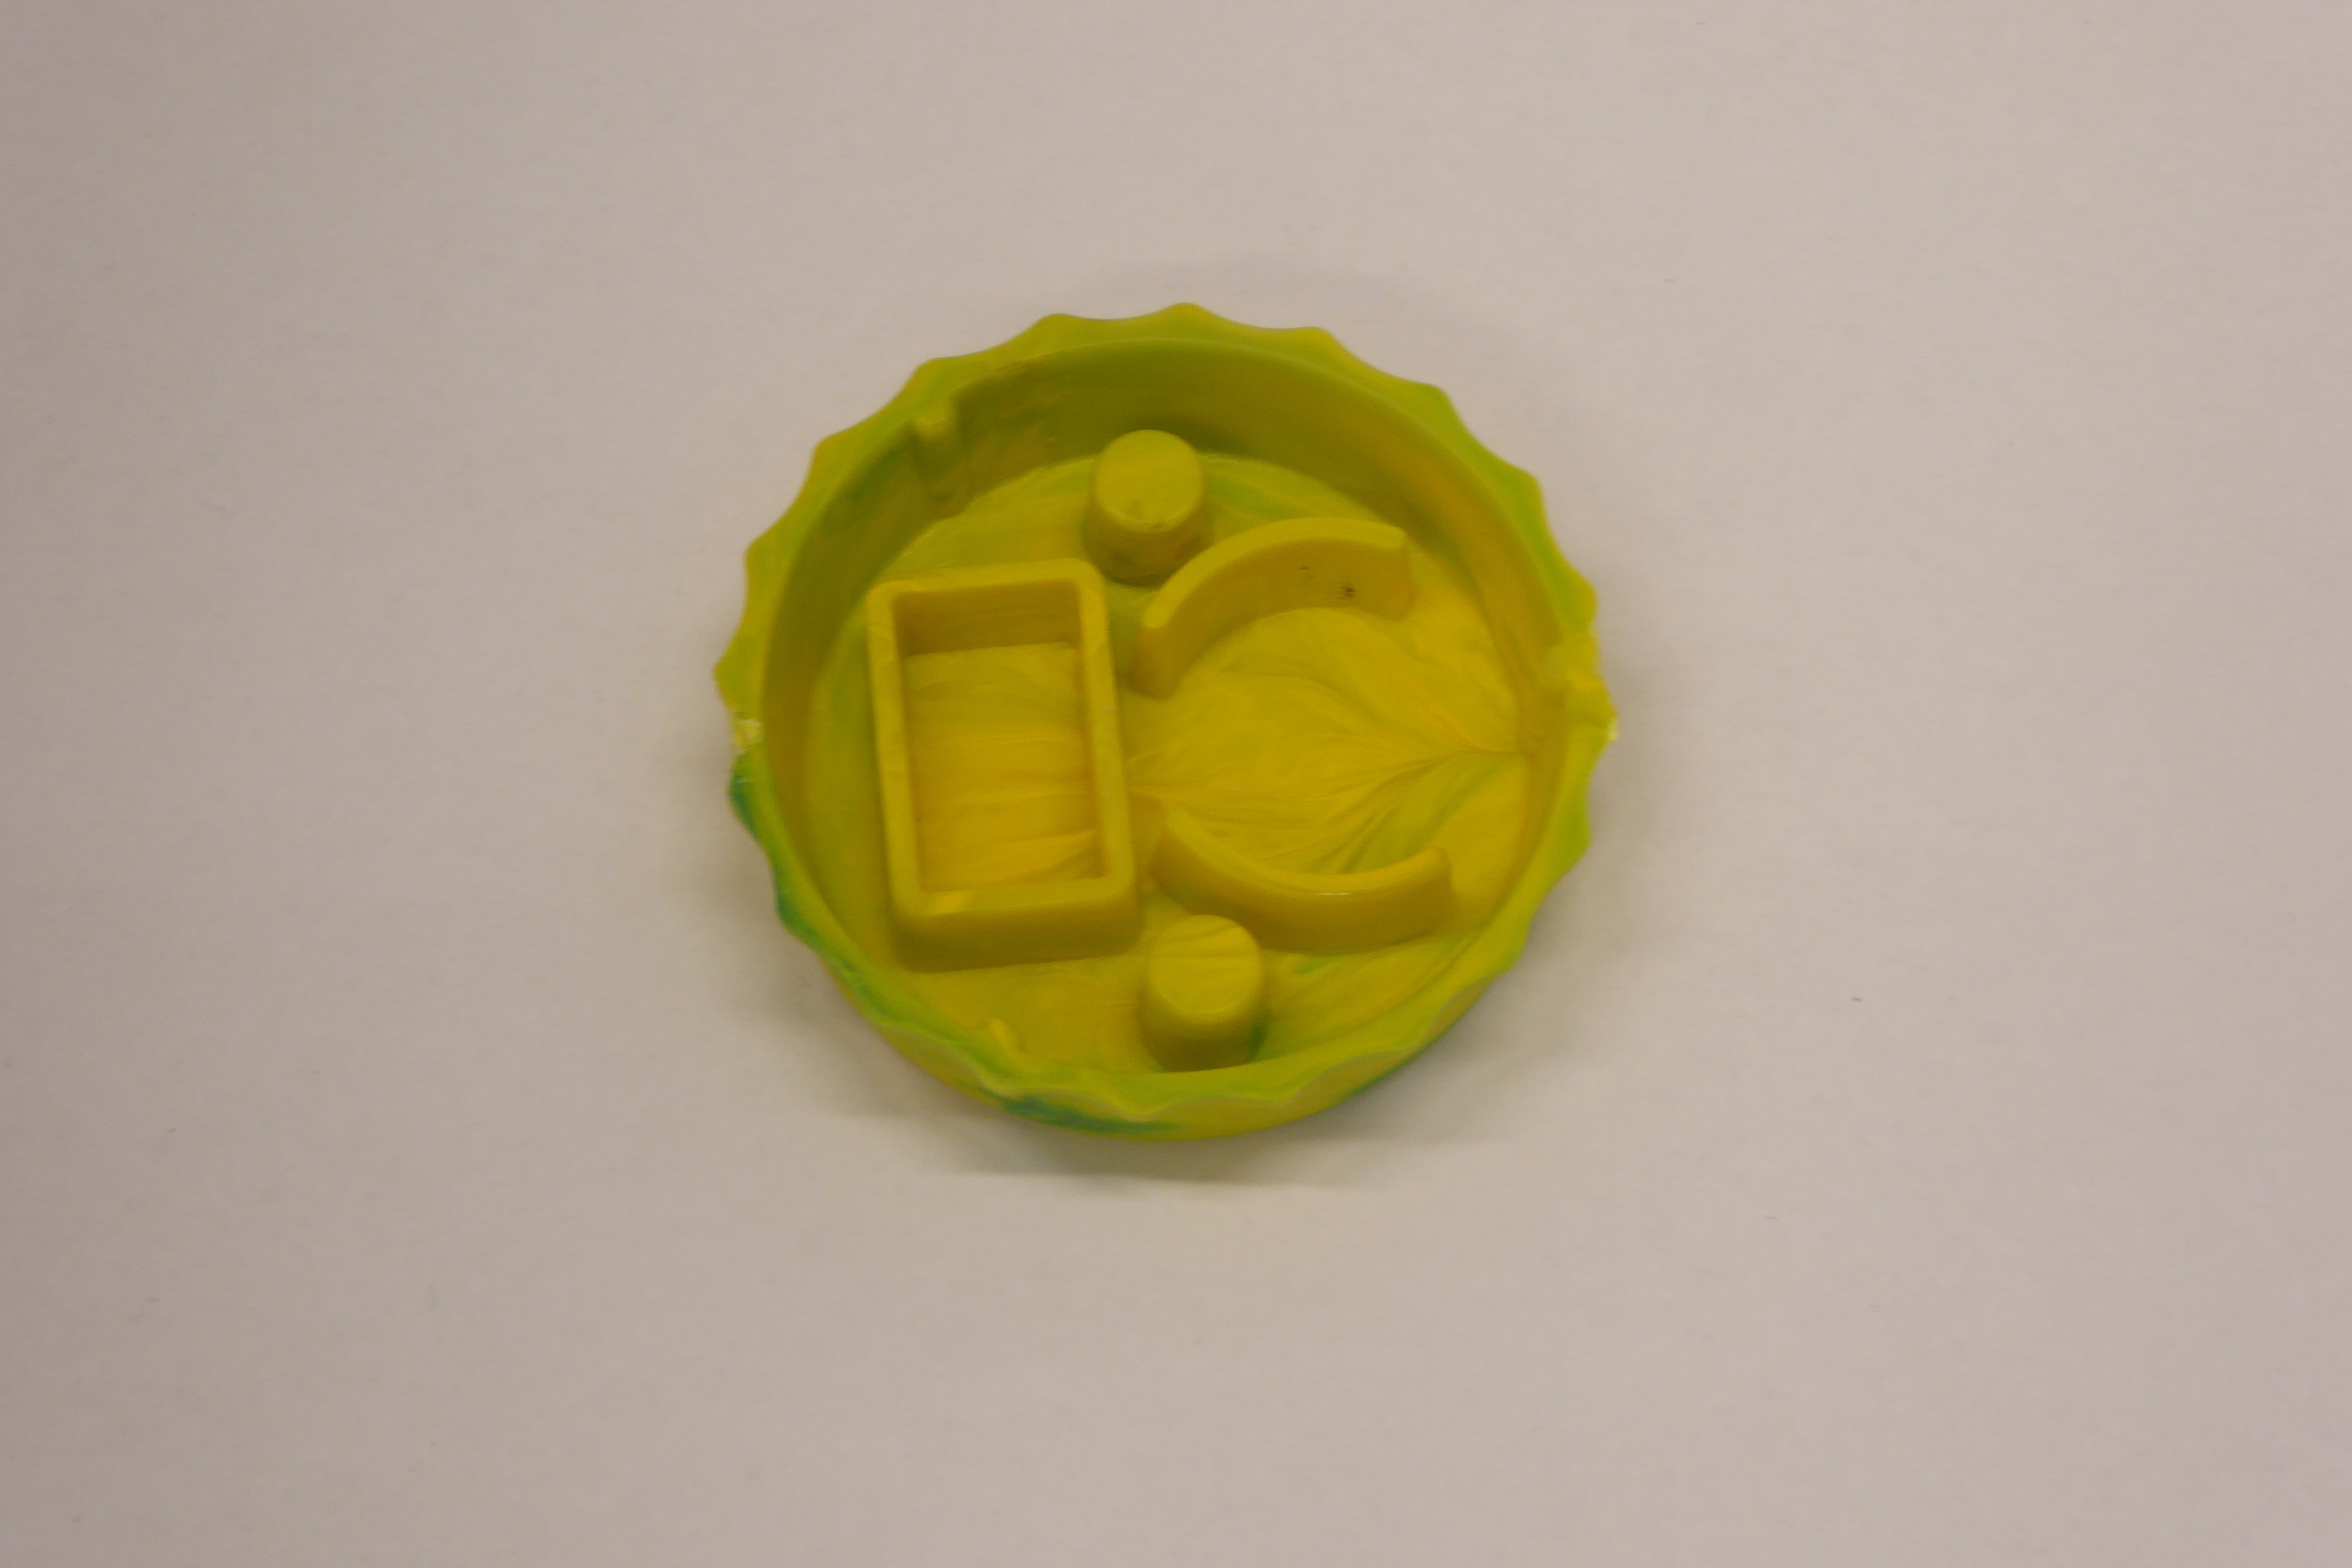
Label: Bottle Opener - Cover